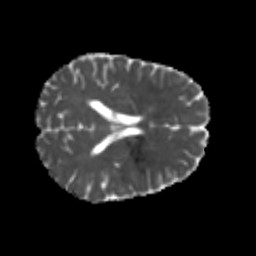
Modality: MD
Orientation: axial
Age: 22
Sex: female
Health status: healthy
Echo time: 0.074 s